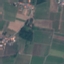
Land use / land cover: PermanentCrop